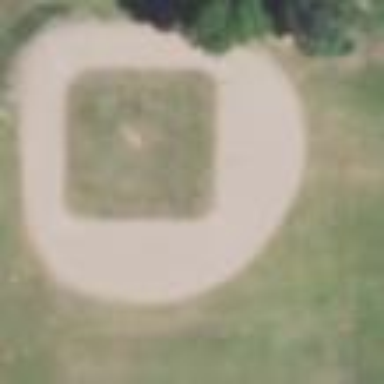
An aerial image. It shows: Baseball pitch for leisure and sports activities.